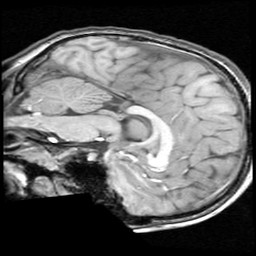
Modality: T1w
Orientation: sagittal
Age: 11
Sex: male
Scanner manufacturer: ge
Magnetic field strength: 1.5 T
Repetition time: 0.03333 s
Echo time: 0.008 s